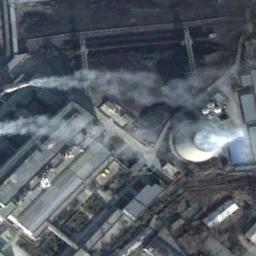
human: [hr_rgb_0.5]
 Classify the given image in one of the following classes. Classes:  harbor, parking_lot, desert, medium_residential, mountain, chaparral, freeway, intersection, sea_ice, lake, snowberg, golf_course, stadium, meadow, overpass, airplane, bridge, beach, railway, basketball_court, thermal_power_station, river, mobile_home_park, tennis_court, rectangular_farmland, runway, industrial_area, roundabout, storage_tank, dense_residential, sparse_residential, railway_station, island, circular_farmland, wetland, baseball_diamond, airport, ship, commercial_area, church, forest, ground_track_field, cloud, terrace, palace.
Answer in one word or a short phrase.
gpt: thermal_power_station